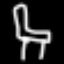
Label: chair